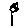
Label: flower